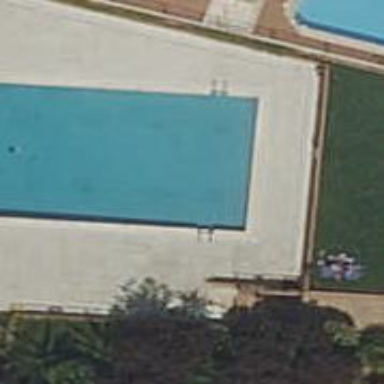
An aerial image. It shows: Swimming pool located in leisure land.